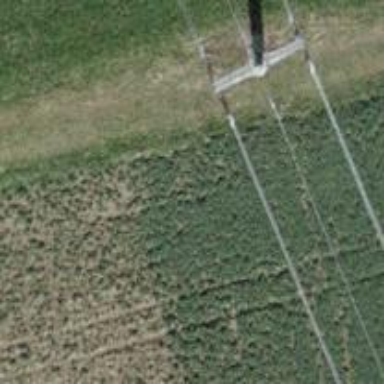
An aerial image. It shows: Power line is depicted.